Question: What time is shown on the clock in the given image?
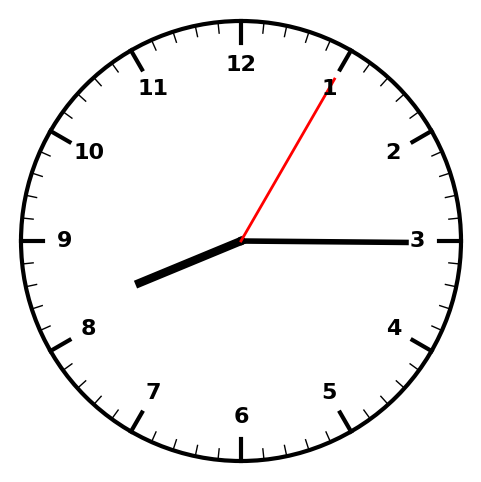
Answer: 08:15:05